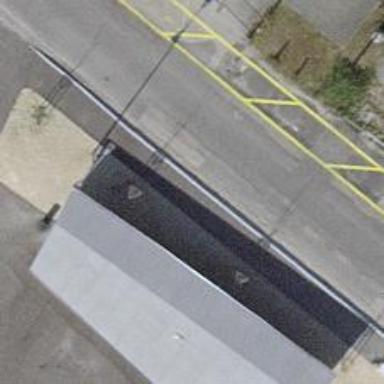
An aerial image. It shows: Bus stop with platform for public transport.